Question: Some days ago i was searching for an edittext implementation with a "label" inside for username input.
I found the following xml code from Stackoverflow.
'''
<FrameLayout
android:layout_width="match_parent"
android:layout_height="wrap_content"
android:layout_margin="10dp">
<EditText
android:id="@+id/username_editText"
android:layout_width="match_parent"
android:layout_height="wrap_content"
android:textSize="15sp"
android:hint="Pateste edo"
android:inputType="text"
android:maxLength="20"
android:paddingLeft="125dp"
tools:ignore="HardcodedText" >
<requestFocus />
</EditText>
<TextView
android:layout_width="wrap_content"
android:layout_height="wrap_content"
android:layout_gravity="center_vertical"
android:layout_marginBottom="0dp"
android:layout_marginLeft="0dp"
android:layout_marginRight="0dp"
android:paddingLeft="12dp"
android:text="Onoma khreste:"
android:textColor="@color/grey"
android:textSize="15sp"
tools:ignore="HardcodedText" />
</FrameLayout>
'''
The result was what i needed,except one thing.Both edittext and textview were not align in their y axis,the bottom of the text was not aligned in small resolutions.The screenshot i got from a 3.7 inches:

I draw a red line as you can see they are not align. Any help?
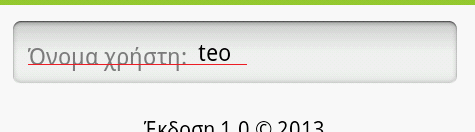
Answer: To align text, you need a Relativelayout with the layout parameter: for your component.
Try this and keep me updating:
'''
<?xml version="1.0" encoding="utf-8"?>
<RelativeLayout xmlns:android="http://schemas.android.com/apk/res/android"
android:id="@+id/RelativeLayout1"
android:layout_width="match_parent"
android:layout_height="wrap_content"
android:layout_margin="10dp" >
<EditText
android:id="@+id/username_editText"
android:layout_width="match_parent"
android:layout_height="wrap_content"
android:layout_alignParentLeft="true"
android:layout_alignParentTop="true"
android:inputType="text"
android:ems="10"
android:maxLength="20"
android:textSize="15sp"
android:hint="Pateste edo"
android:paddingLeft="125dp" >
<requestFocus />
</EditText>
<TextView
android:id="@+id/textView1"
android:layout_width="wrap_content"
android:layout_height="wrap_content"
android:layout_alignBaseline="@+id/username_editText"
android:layout_alignBottom="@+id/username_editText"
android:layout_alignParentLeft="true"
android:paddingLeft="10dp"
android:text="Onoma khreste:"
android:text="TextView" />
</RelativeLayout>
'''